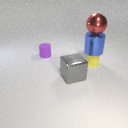
large gray metal cube to the left of small yellow rubber cylinder